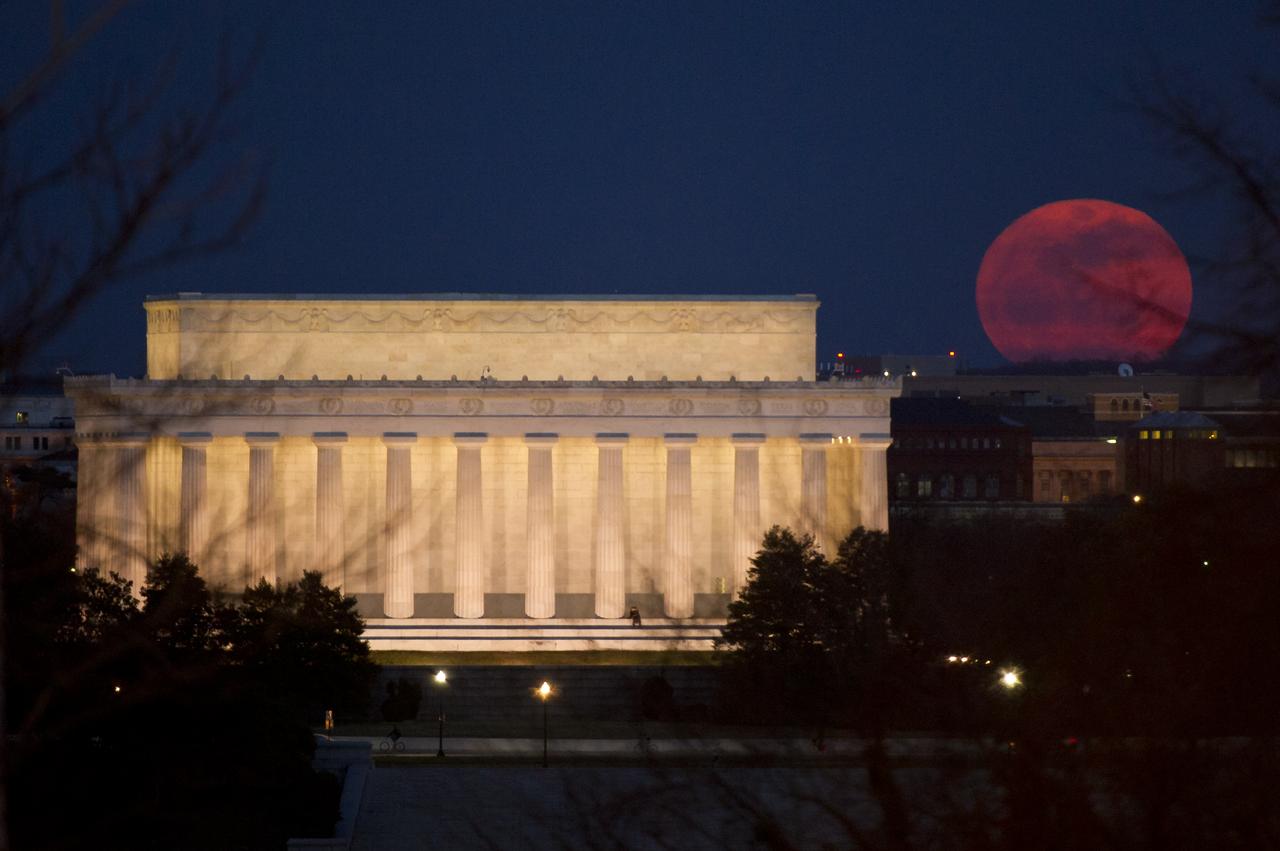
Perigee Moon Moon, Supermoon, Super Perigee Moon, Perigee Moon, Lincoln Memorial, Washington, DC